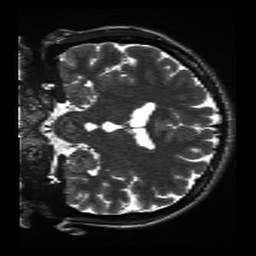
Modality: inplaneT2
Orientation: coronal
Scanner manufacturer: siemens
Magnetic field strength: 3 T
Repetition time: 11 s
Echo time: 0.059 s